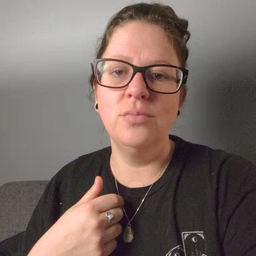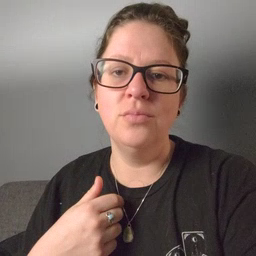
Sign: car